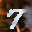
Label: 7